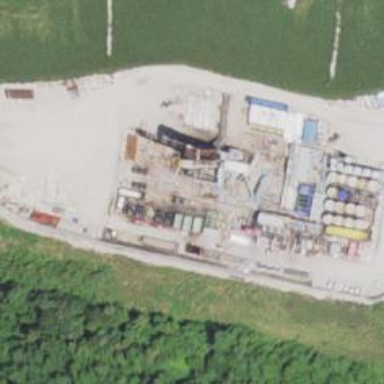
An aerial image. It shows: Petroleum well.